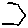
Label: hexagon